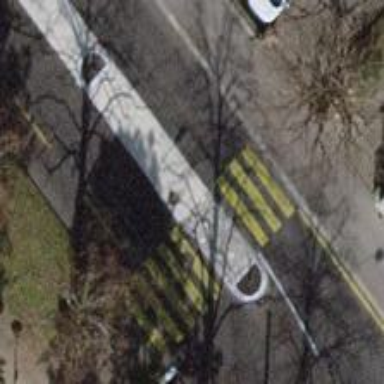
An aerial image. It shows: Zebra crossing with uncontrolled intersection and pedestrian island.